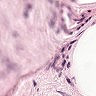
Metastatic tissue present: no